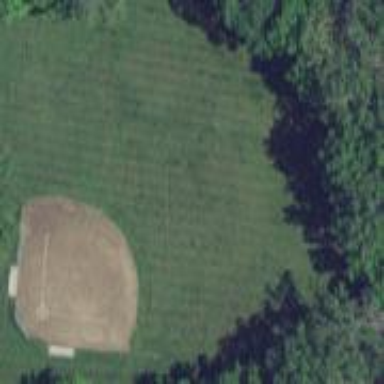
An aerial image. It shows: Baseball pitch for leisure land.